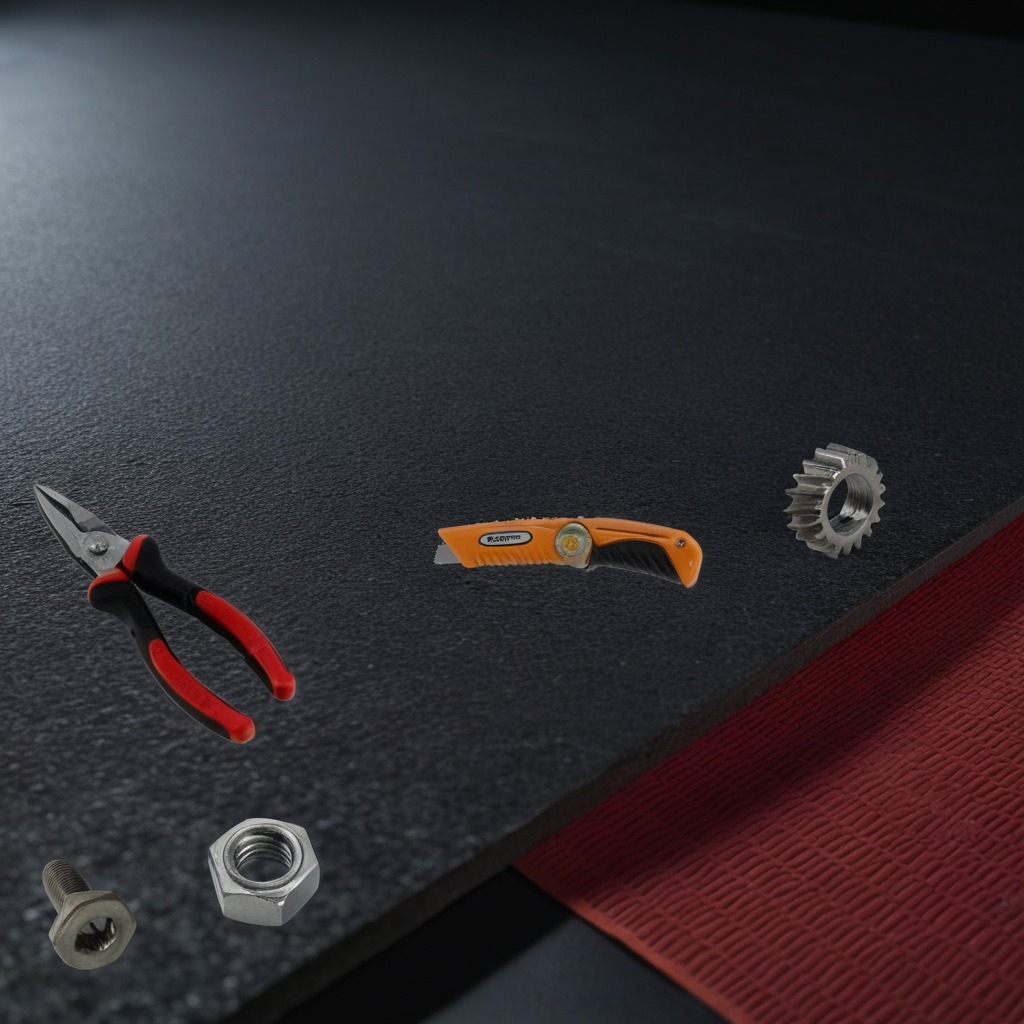
A steel gear with teeth, a utility knife, a metal machine screw, a pair of pliers, and a metal nut are lying on a clean granite tabletop.